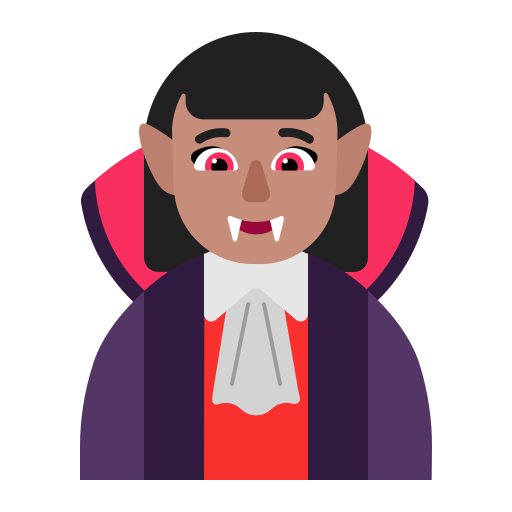
woman vampire flat